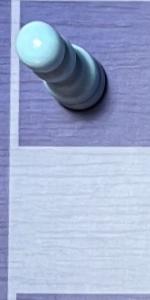
Label: Empty